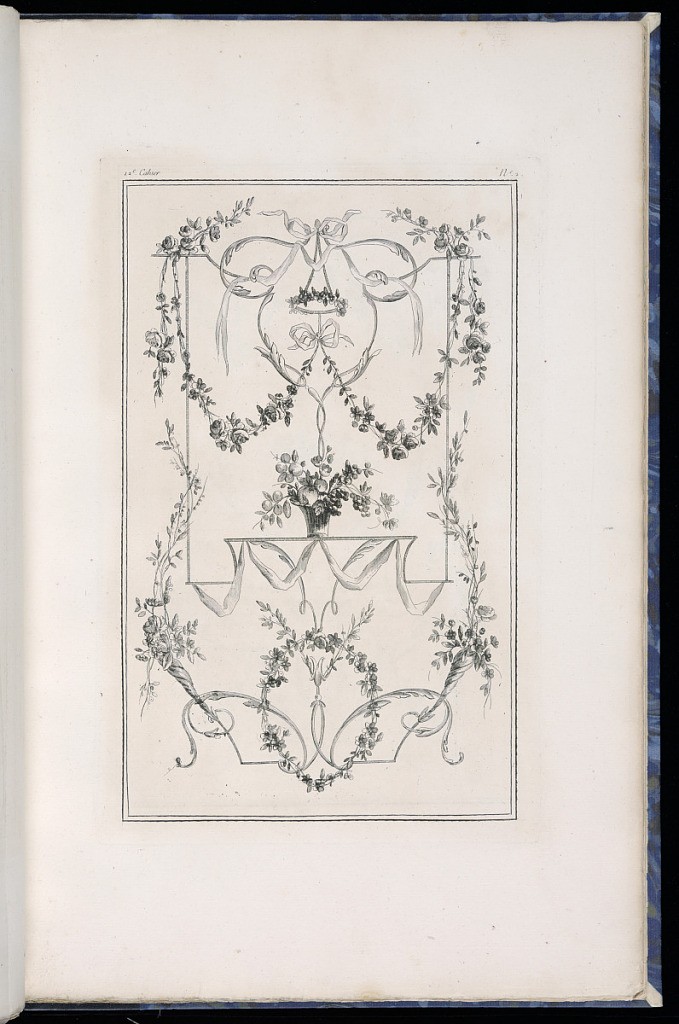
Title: Decorative Panel Design
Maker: Pierre Ranson, French, 1736–1786
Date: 1777–79
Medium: Etching on paper
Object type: Print
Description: Design for a decorative panel featuring arabesque and floral motifs including festoons of flowers, ribbons, basket of flowers and fruit, scrolling acanthus leaves (rinceaux), and s-scrolls. The plate is numbered.